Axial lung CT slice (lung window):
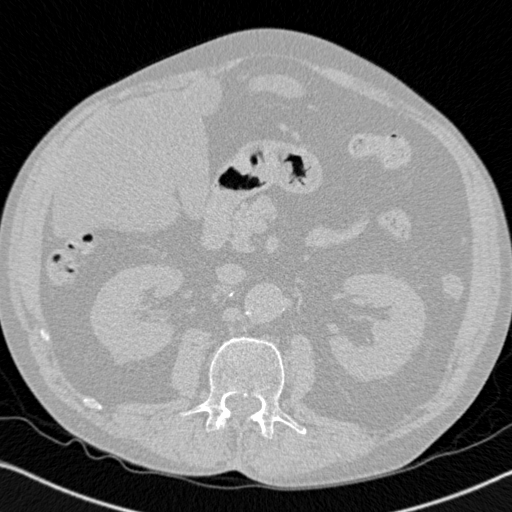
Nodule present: no